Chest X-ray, AP view. Patient: 71 years old, sex M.
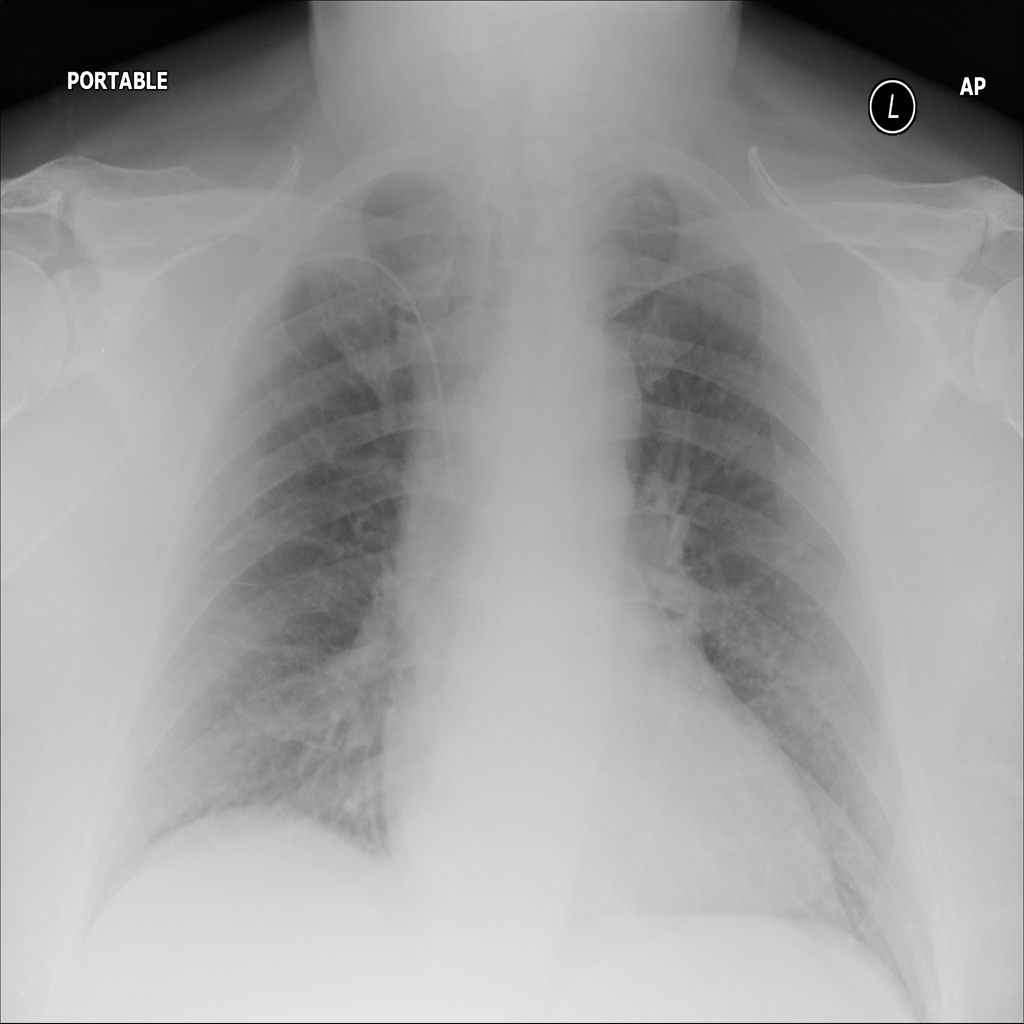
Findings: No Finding